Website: lowes
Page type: delivery-shipping
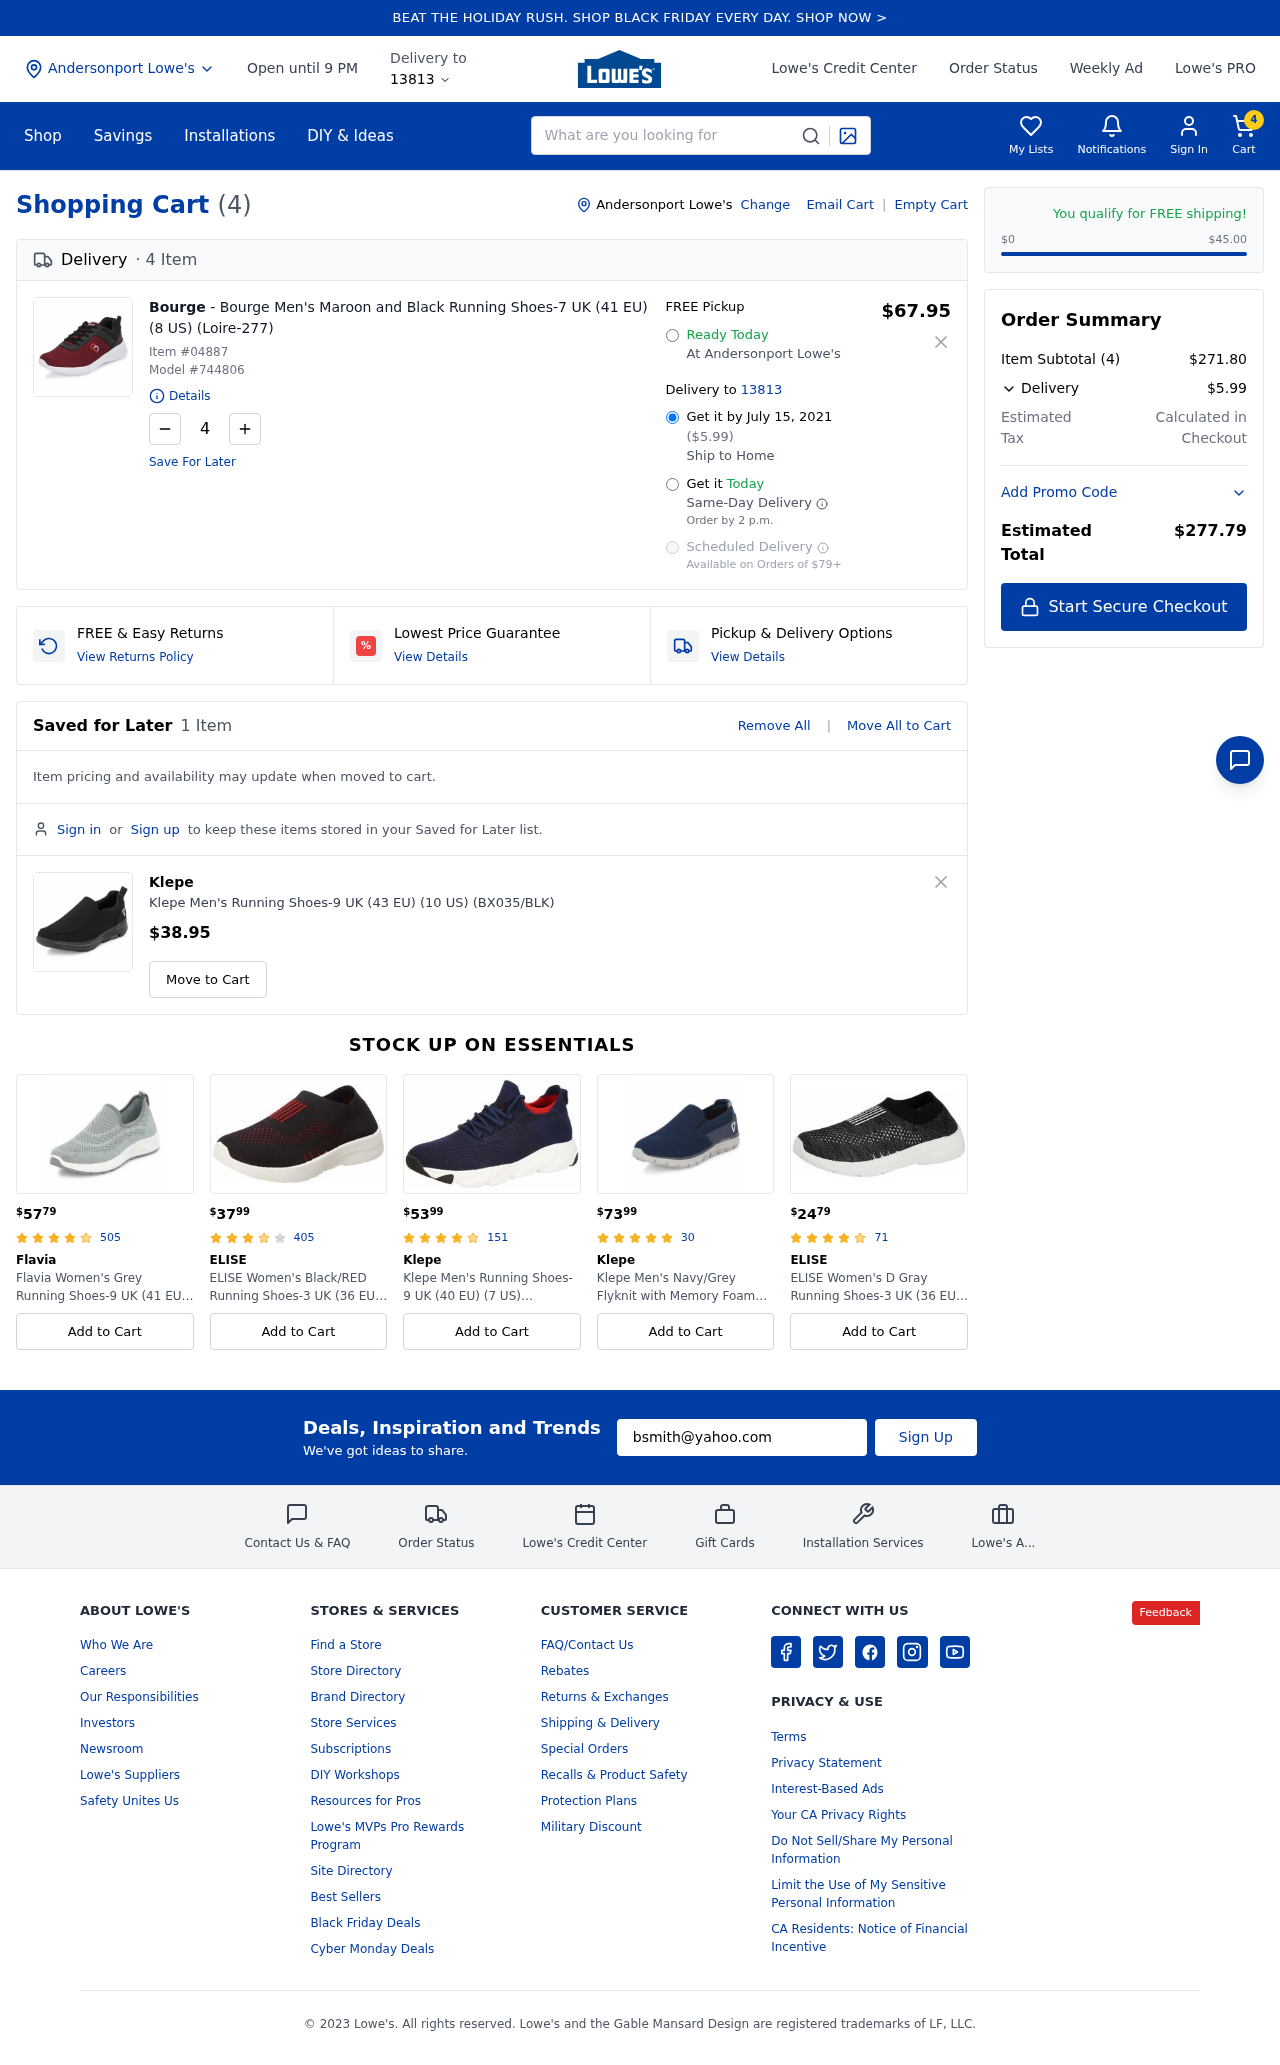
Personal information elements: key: PII_CITY
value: Andersonport
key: PII_EMAIL
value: bsmith@yahoo.com
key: PII_POSTCODE
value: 13813
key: PII_CITY2
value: Andersonport
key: PII_CITY3
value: Andersonport
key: PII_POSTCODE_FULL
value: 13813
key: PII_POSTCODE_NUMERIC
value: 13813
Product elements: key: PRODUCT1_BRAND
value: Bourge
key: PRODUCT1_NAME
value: Bourge Men's Maroon and Black Running Shoes-7 UK (41 EU) (8 US) (Loire-277)
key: PRODUCT1_PRICE
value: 67.95
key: PRODUCT1_QUANTITY
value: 4
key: PRODUCT2_BRAND
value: Klepe
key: PRODUCT2_NAME
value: Klepe Men's Running Shoes-9 UK (43 EU) (10 US) (BX035/BLK)
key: PRODUCT2_PRICE
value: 38.95
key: PRODUCT1_ITEM_NUMBER
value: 04887
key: PRODUCT1_MODEL_NUMBER
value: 744806
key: PRODUCT3_PRICE
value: $5779
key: PRODUCT3_NUM_RATINGS
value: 505
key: PRODUCT3_BRAND
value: Flavia
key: PRODUCT3_NAME
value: Flavia Women's Grey Running Shoes-9 UK (41 EU) (10 US) (FKT/SP021/GRY)
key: PRODUCT4_PRICE
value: $3799
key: PRODUCT4_NUM_RATINGS
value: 405
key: PRODUCT4_BRAND
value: ELISE
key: PRODUCT4_NAME
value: ELISE Women's Black/RED Running Shoes-3 UK (36 EU) (4 US) (EVAR-SP20-1)
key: PRODUCT5_PRICE
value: $5399
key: PRODUCT5_NUM_RATINGS
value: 151
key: PRODUCT5_BRAND
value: Klepe
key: PRODUCT5_NAME
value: Klepe Men's Running Shoes- 9 UK (40 EU) (7 US) (KP0312/NVY)
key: PRODUCT6_PRICE
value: $7399
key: PRODUCT6_NUM_RATINGS
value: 30
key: PRODUCT6_BRAND
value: Klepe
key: PRODUCT6_NAME
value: Klepe Men's Navy/Grey Flyknit with Memory Foam Running Shoes-7 UK (41 EU) (8 US) (CE-1336/NVYGRY)
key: PRODUCT7_PRICE
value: $2479
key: PRODUCT7_NUM_RATINGS
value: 71
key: PRODUCT7_BRAND
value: ELISE
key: PRODUCT7_NAME
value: ELISE Women's D Gray Running Shoes-3 UK (36 EU) (4 US) (EVAR-SP20-1)
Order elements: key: ORDER_NUM_ITEMS
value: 4
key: ORDER_DELIVERY_DATE
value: July 15, 2021
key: ORDER_SHIPPING_COST
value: $5.99
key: ORDER_SUBTOTAL
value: $271.80
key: ORDER_TOTAL
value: $277.79
Search elements: key: HEADER_SEARCH
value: What are you looking for